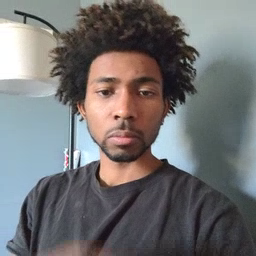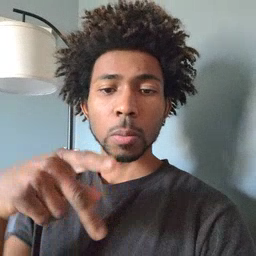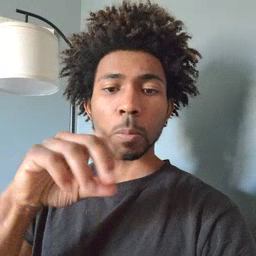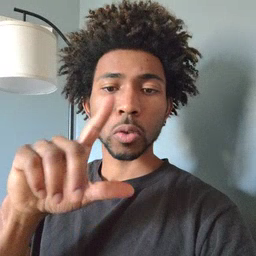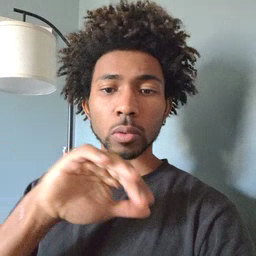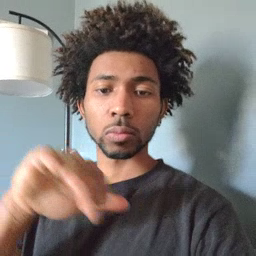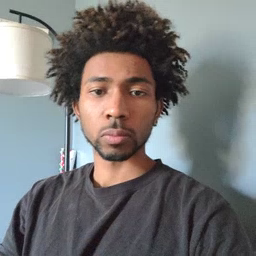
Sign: pool